Question: What is corret use of this model .. the 1. or 2. ? ... or should have 1. extends instead of include ?

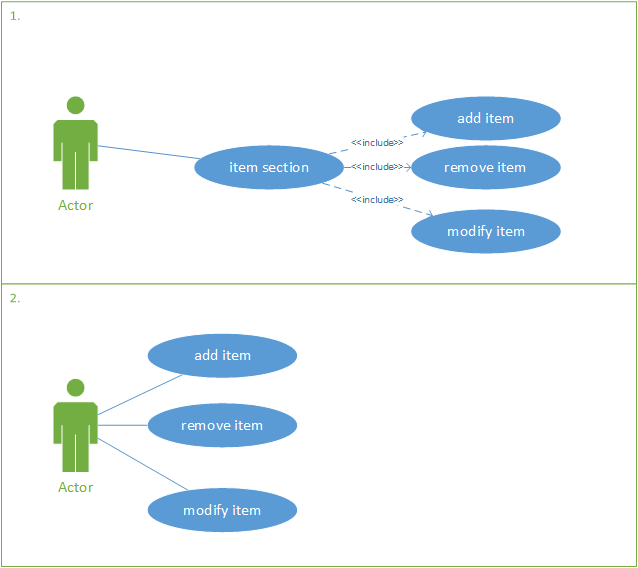
Answer: I guess the UC in #1 should read "item selection" and not section.
Both of your designs are wrong in the one or other way. "item selection" is not a use case. It does not deliver any value to Actor (at least none I could imagine). So you are trying to put a CRUD into a use case. Re-think on what the actual value is the Actor expects.
Now for include/extend: Avoid them where possible. Once you start decomposing use cases you got it wrong and if your use case diagrams resemble spider webs your design is simply broken. Use cases are synthesized, not analyzed. While the first tried to build a complete picture, the latter is something you need in code design to cut it into manageable pieces.